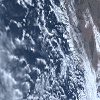
Label: cloud